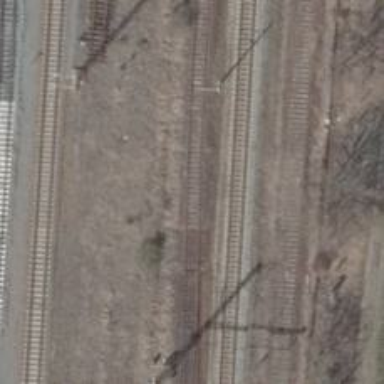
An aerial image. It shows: Disused railway siding.